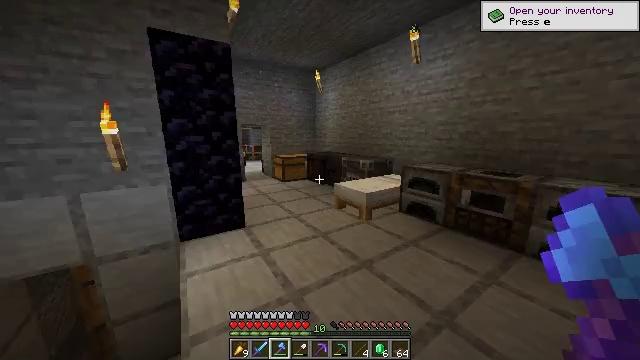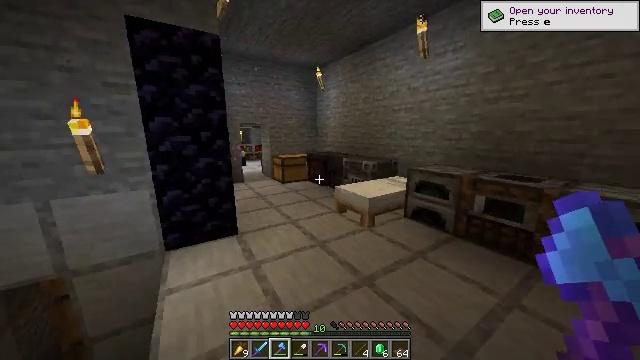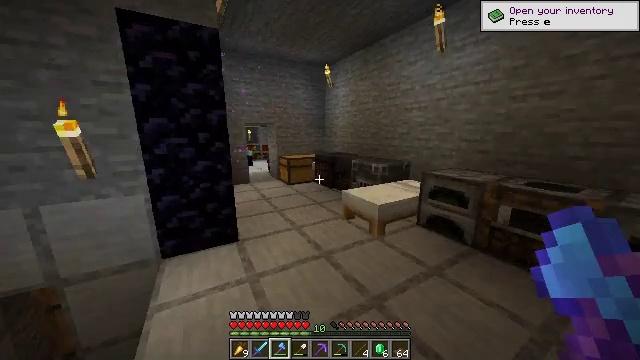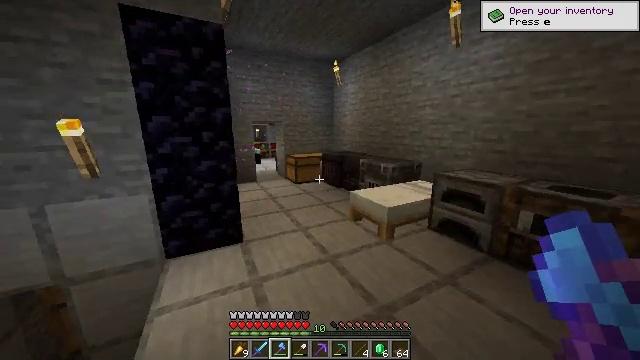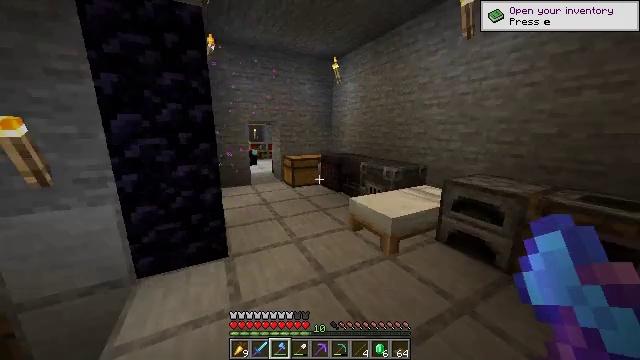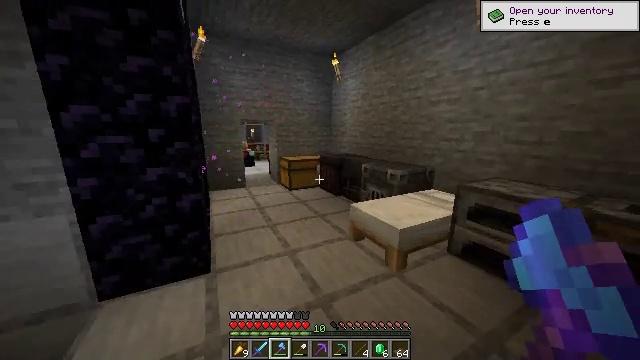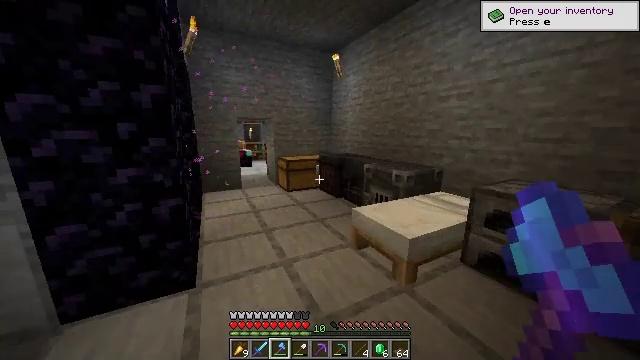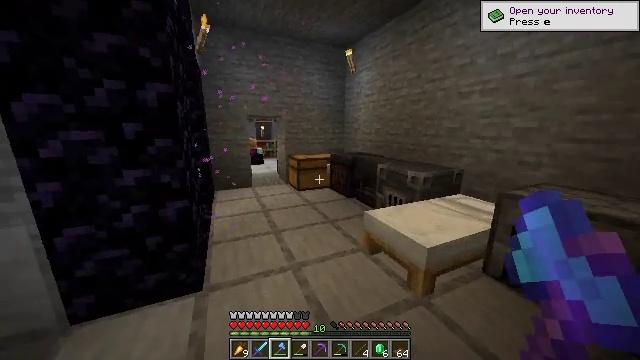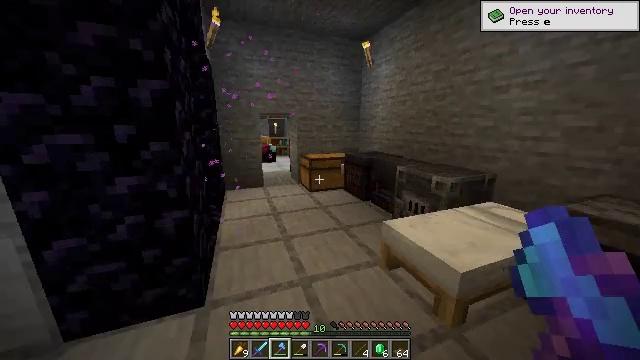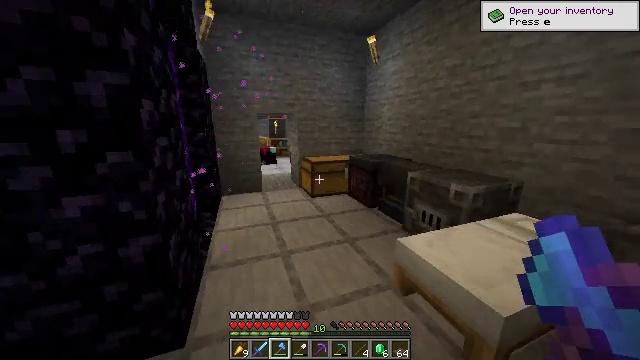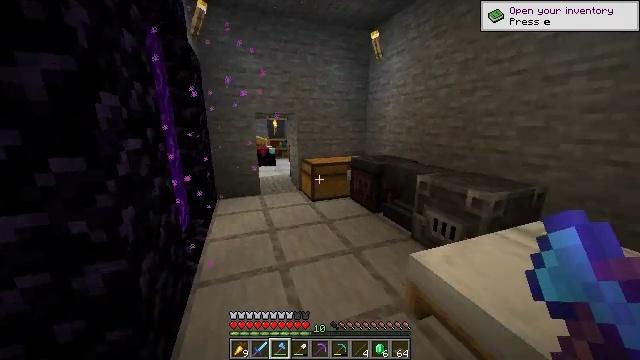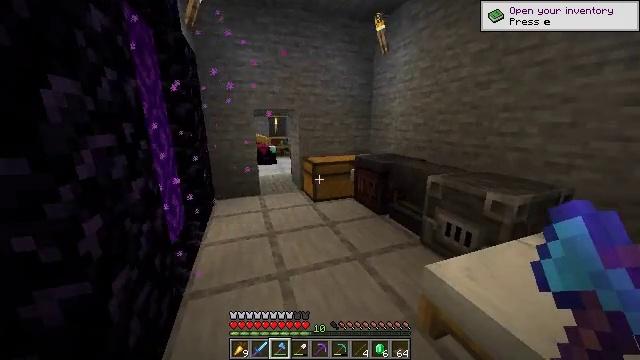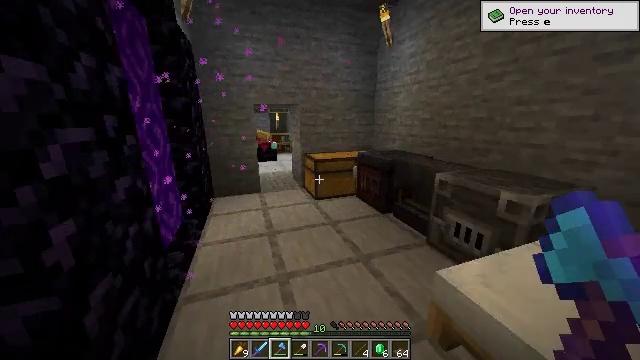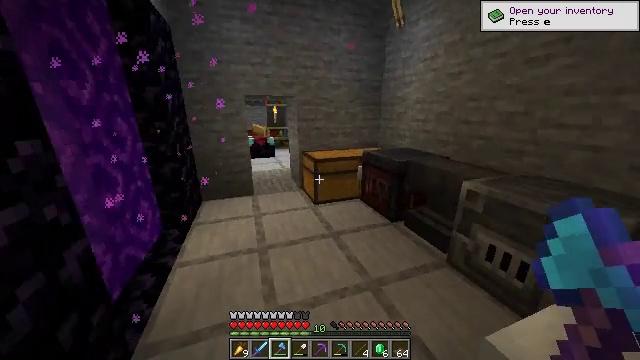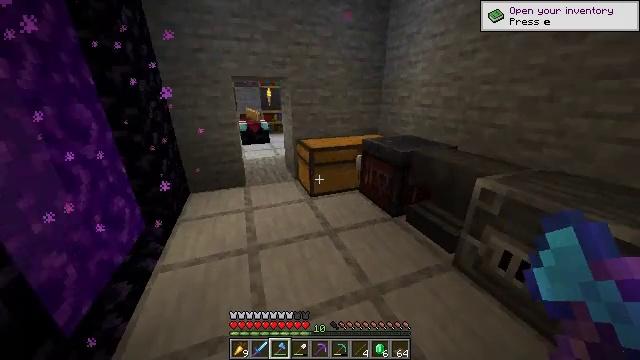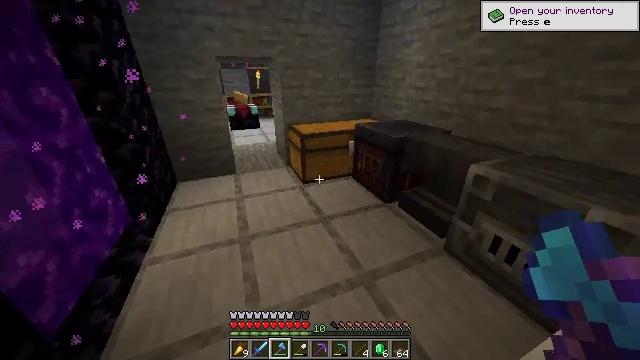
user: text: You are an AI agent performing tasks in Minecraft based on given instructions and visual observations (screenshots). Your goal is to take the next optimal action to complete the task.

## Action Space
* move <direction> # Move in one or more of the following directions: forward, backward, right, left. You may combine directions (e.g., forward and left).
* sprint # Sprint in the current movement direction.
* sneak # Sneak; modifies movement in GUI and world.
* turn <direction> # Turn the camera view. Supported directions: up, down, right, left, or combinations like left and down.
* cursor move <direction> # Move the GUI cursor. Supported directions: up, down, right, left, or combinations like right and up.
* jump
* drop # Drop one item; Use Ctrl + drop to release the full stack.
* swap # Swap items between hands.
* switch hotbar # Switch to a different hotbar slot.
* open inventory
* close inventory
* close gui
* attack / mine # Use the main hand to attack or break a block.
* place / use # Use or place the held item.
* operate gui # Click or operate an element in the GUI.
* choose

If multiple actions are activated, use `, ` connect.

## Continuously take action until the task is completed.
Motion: motion action
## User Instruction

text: Open a crafting table to craft a fishing rod.
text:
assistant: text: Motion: move forward
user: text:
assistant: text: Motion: move forward, turn left
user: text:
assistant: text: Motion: move forward, sprint, turn left
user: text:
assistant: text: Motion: move forward, sprint
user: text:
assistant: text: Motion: move forward, sprint
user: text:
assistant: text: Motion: move forward, sprint
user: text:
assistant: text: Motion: move forward, sprint, turn left
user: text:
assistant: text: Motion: move forward, turn left
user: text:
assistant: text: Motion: move forward
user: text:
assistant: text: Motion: move forward
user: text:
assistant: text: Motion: move forward
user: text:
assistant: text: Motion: move forward, sprint, turn down
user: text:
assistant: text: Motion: move forward, sprint, turn down
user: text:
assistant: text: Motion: move forward, sprint, turn down
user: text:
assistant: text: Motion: move forward, turn right and down
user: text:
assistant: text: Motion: move forward, turn right and down
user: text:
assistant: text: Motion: move forward
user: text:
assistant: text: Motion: move forward
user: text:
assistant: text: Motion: no_op
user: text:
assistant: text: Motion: use / place
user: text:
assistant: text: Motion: use / place
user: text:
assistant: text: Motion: use / place
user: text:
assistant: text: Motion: no_op
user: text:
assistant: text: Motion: no_op
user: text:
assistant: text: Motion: no_op
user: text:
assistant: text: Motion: no_op
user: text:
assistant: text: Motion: no_op
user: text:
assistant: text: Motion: no_op
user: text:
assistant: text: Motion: no_op
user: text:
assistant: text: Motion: turn right